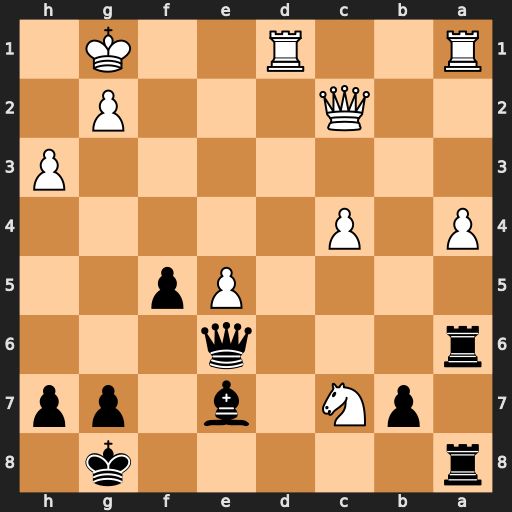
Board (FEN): r5k1/1pN1b1pp/r3q3/4Pp2/P1P5/7P/2Q3P1/R2R2K1
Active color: b
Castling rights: -
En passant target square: -
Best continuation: Qb6+ Kh1 Qxc7